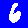
Digit: 6